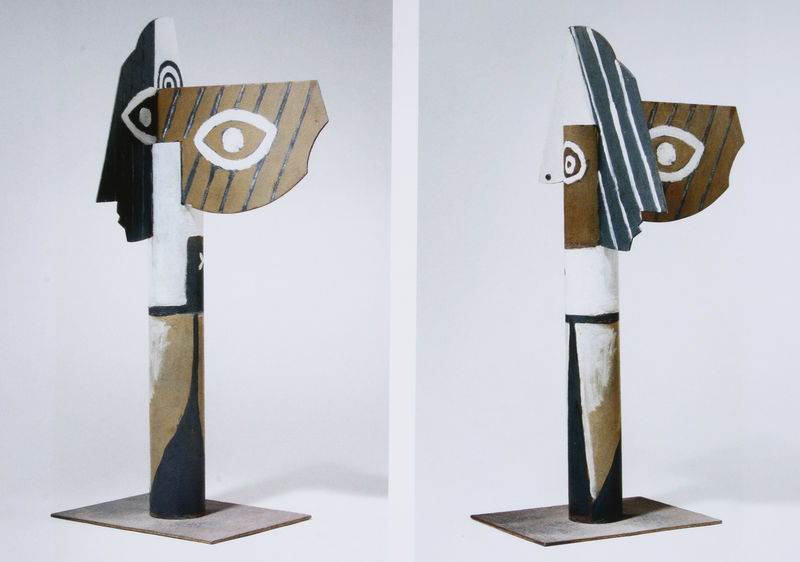
Titel: Tête de femme, Frauenkopf
Künstler: Pablo Picasso
Institution: Privatsammlung
Schlagwörter: blau, kopf, schatten, weiß, ocker, braun, frau, holz, köpfe, licht, mund, nase, schwarz, beige, gesichter, augen, gesicht, sockel, auge, innen, skulptur, fotos, zwei, stab, abstrakt, büste, pupillen, gestreift, streifen, plastik, platte, plinthe, podest, striche, abstraktion, assemblage, foto, außen, strich, punkt, kreise, pupille, diagonal, picasso, objekt, plinthen, facetten, röhre, sichtweisen, perspektiven, kopfform, augebn, moder n, steckplastik